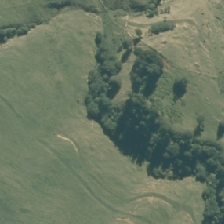
Land cover: indigenous_forest